Question: I use TapJoy SDK in my an OpenGL based game (based on <URL>
when i use the following code in the App Delegate to show full screen ads
'''
[TapjoyConnect showFeaturedAppFullScreenAd];
'''
or even use the following code in the more games view to show more games
'''
[TapjoyConnect showOffersWithViewController:self withInternalNavBar:NO];
'''
i got all my View controllers (like more games view and news view) rotated see the screen shot

do you have any idea how to fix this problem?
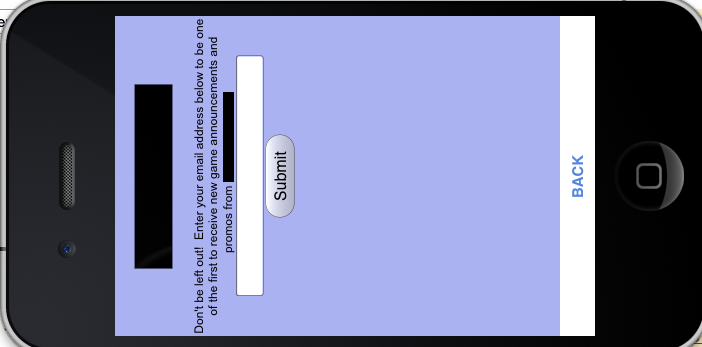
Answer: Adding this line should fix the problem.
[vc.view setTransform: CGAffineTransformMakeRotation(M_PI / 2)];
It should come before this:
vc.view.frame = view.frame;
[view addSubview:vc.view];